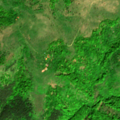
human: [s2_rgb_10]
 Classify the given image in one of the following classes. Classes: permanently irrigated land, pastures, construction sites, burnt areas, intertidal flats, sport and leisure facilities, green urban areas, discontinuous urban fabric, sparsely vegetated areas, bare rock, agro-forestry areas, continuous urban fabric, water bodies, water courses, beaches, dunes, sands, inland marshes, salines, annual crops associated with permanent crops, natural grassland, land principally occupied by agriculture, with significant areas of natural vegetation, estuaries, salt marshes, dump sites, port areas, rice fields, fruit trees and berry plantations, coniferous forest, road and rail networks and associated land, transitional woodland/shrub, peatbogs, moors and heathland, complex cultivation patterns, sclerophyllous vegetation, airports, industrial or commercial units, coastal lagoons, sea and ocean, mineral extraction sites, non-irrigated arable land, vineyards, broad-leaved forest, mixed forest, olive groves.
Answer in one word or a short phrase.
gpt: broad-leaved forest, natural grassland, transitional woodland/shrub